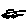
Label: car